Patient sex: M
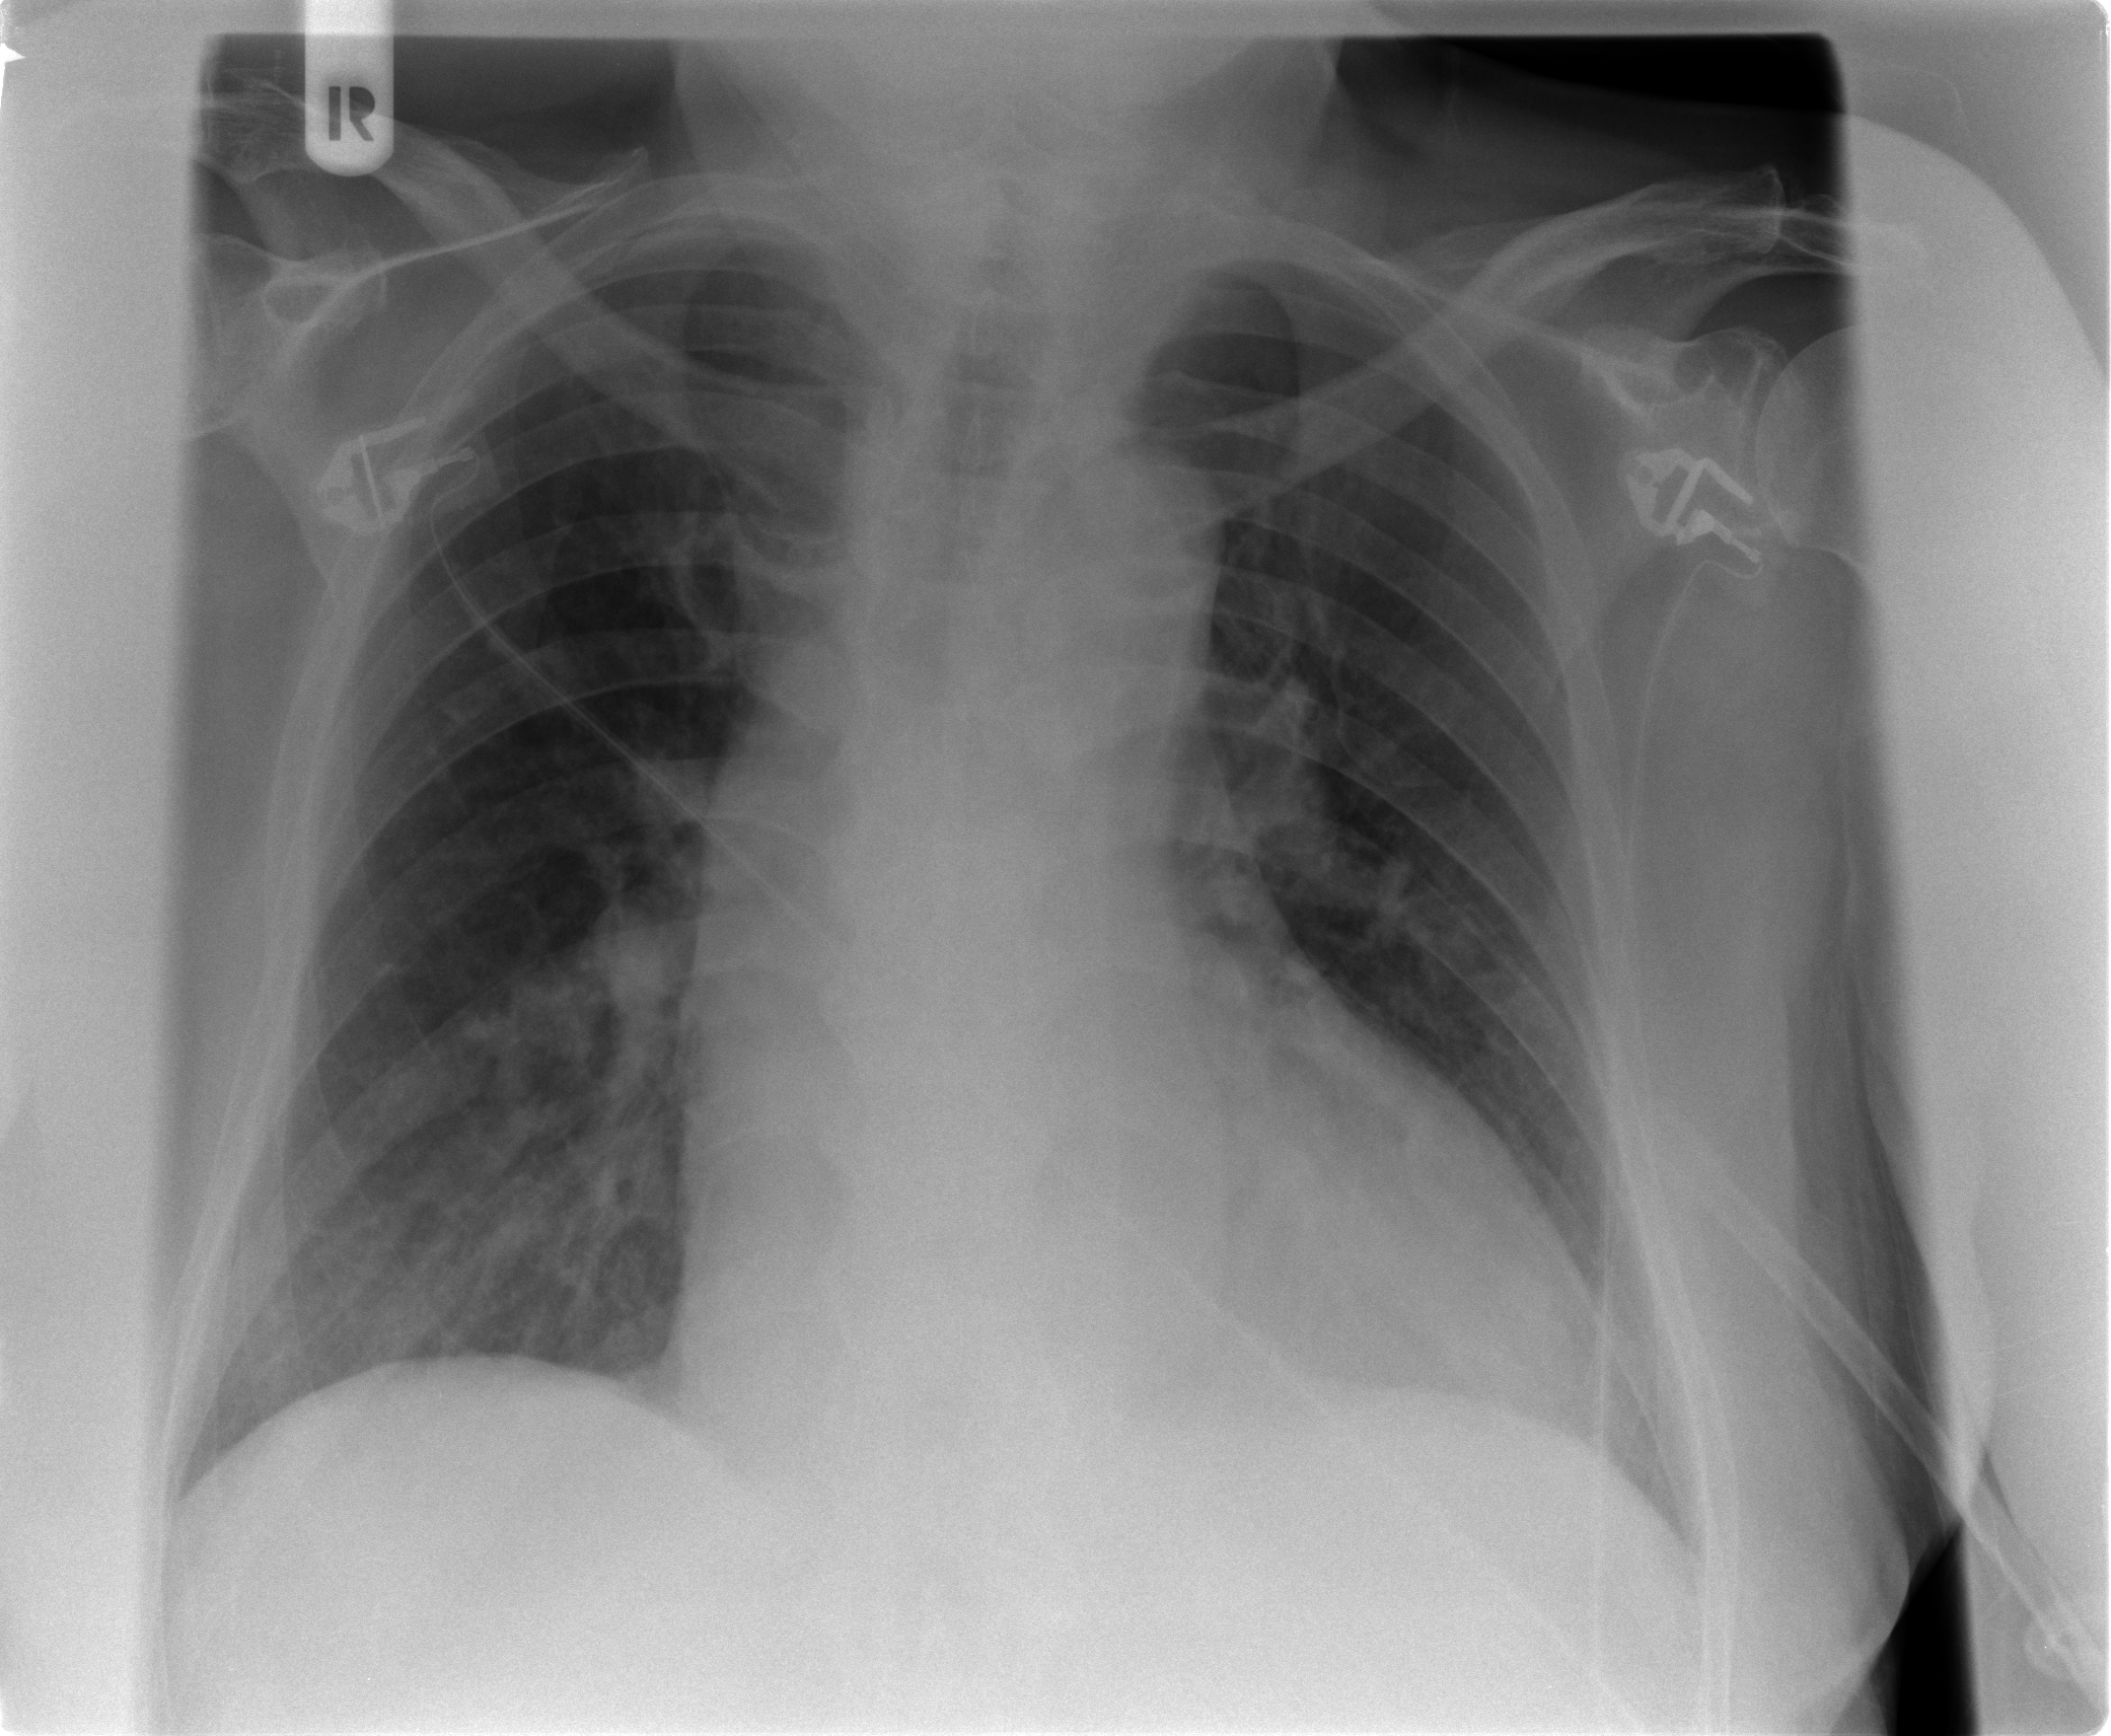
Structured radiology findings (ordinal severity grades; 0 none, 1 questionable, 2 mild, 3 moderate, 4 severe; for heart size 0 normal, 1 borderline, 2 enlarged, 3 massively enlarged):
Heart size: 2
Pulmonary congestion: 0
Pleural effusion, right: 0
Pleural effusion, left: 0
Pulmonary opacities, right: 0
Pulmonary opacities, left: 0
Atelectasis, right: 1
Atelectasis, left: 0